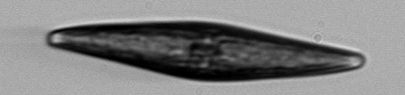
Label: Pleurosigma